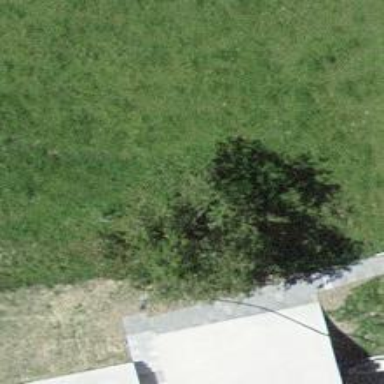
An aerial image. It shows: Single tag "natural: tree."